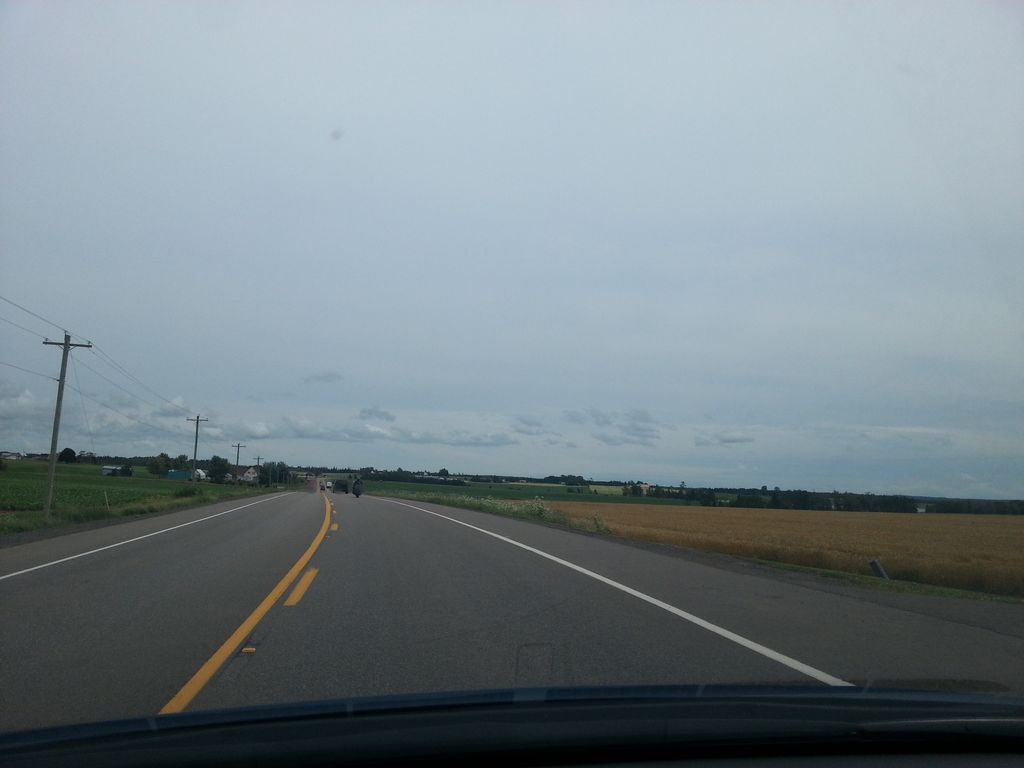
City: charlottetown